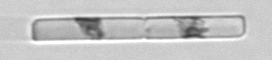
Label: Guinardia_delicatula